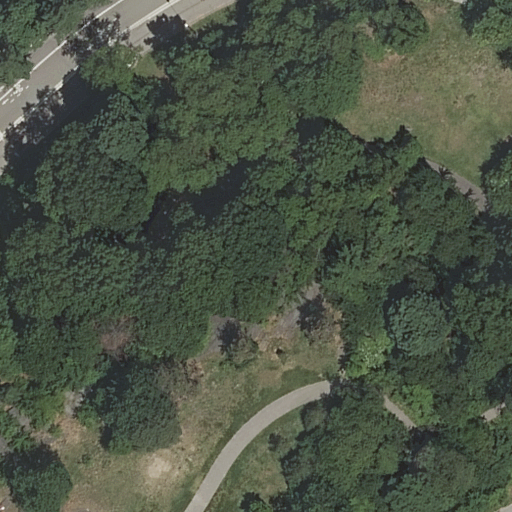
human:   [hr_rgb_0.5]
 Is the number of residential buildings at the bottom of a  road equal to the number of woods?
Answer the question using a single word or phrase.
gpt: no

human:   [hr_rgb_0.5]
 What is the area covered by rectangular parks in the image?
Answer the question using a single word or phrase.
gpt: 10633m2

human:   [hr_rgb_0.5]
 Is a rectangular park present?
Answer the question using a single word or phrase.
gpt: yes

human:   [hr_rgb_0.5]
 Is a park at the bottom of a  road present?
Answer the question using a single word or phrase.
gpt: no

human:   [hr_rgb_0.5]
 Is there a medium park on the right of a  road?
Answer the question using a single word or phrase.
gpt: no

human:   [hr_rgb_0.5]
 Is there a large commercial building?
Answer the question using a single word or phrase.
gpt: no

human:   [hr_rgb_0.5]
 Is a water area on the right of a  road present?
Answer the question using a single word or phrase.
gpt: no

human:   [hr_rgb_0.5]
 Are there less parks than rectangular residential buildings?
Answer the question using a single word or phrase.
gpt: no

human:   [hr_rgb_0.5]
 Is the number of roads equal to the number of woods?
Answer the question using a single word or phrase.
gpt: no

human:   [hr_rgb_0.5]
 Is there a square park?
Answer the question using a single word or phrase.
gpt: no

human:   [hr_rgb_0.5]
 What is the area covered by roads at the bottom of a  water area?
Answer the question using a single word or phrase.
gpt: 0m2

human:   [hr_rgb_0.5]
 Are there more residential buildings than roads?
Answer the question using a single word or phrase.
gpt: no

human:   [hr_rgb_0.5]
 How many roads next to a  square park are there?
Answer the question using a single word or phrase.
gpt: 0

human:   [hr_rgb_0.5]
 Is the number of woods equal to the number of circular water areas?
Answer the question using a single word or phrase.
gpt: no

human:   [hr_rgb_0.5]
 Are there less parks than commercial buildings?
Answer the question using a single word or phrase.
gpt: no

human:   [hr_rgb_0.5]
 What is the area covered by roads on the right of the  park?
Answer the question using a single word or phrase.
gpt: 0m2

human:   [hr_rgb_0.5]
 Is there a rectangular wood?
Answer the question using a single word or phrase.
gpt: no

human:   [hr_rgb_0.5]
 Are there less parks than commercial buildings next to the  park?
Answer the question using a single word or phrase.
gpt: no

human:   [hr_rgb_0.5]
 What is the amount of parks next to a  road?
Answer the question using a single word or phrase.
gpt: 1

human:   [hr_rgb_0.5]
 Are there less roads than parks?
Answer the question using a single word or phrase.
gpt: no

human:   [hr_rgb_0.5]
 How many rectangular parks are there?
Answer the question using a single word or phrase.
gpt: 1

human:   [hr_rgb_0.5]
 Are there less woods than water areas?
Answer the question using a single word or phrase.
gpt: no

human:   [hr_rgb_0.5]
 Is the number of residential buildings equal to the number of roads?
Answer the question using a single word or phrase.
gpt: no

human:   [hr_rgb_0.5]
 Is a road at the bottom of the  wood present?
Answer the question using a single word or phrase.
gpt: yes

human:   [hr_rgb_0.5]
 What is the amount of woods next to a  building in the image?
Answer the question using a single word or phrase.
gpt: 0

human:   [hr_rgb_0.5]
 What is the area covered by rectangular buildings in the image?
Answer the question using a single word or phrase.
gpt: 0m2

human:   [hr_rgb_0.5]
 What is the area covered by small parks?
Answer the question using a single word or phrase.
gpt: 0m2

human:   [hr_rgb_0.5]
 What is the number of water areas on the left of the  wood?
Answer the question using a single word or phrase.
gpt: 0

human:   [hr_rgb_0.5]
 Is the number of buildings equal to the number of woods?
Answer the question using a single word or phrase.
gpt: no

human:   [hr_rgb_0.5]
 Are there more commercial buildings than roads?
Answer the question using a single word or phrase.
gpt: no

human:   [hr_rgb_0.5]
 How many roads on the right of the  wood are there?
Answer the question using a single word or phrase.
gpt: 4

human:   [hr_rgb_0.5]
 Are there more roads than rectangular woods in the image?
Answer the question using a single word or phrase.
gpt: yes

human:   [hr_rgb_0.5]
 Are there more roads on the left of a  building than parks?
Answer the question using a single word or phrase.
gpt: no

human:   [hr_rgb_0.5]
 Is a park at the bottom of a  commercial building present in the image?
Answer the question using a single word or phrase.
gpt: no

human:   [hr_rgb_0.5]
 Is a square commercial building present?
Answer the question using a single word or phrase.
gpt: no

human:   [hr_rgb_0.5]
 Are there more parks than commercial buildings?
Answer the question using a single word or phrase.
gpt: yes